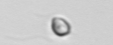
Label: nanoplankton_mix